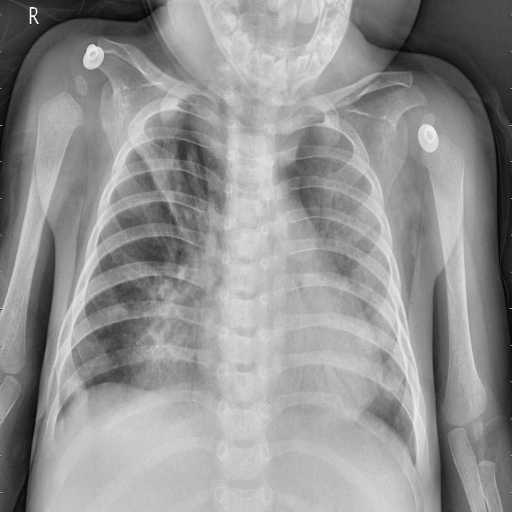
Finding: PNEUMONIA